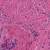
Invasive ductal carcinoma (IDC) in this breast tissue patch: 0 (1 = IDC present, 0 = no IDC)